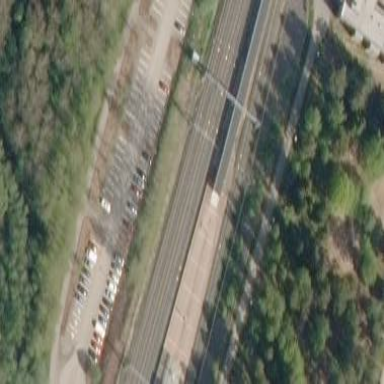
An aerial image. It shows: Paved parking lot with park and ride facility for trains.